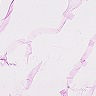
Metastatic tissue present: no